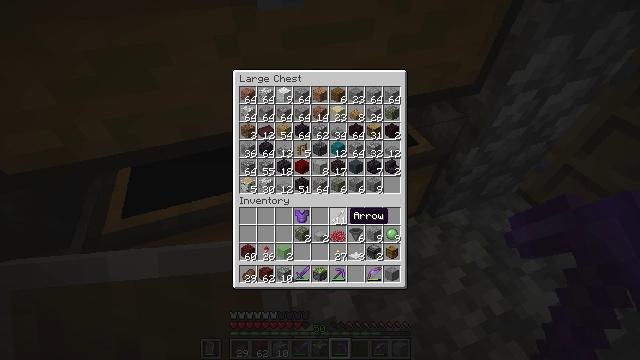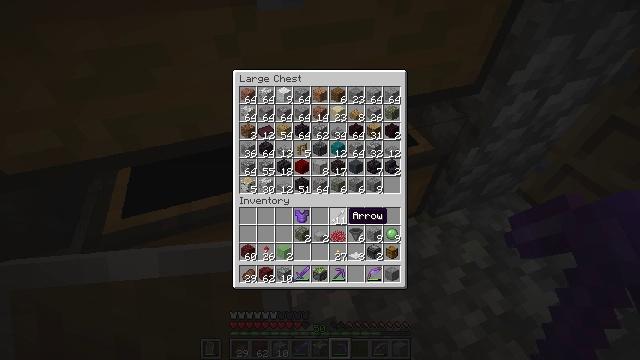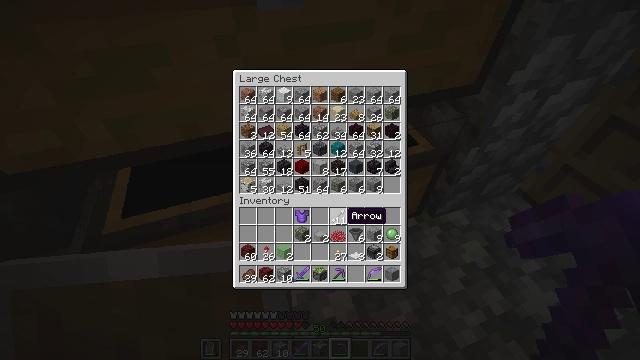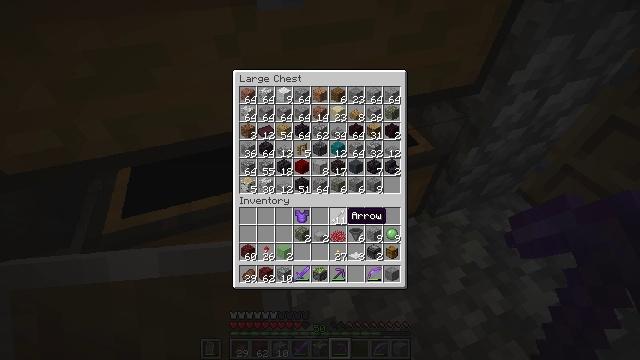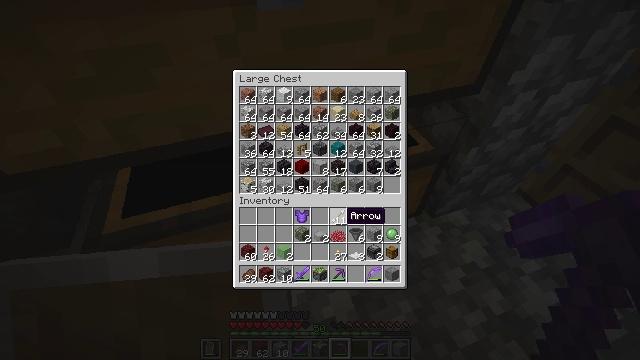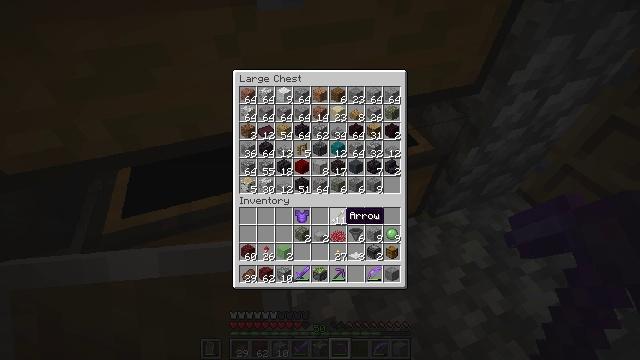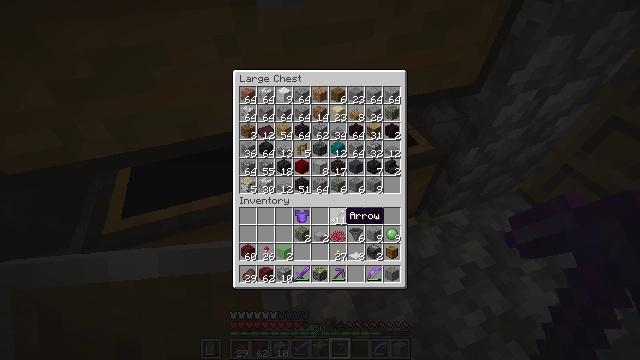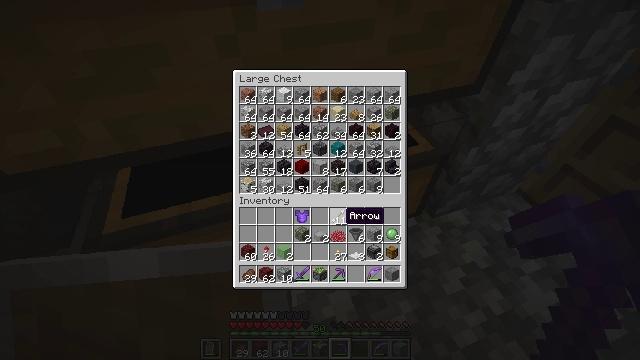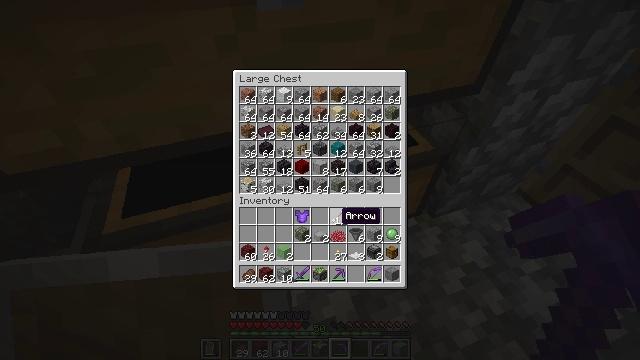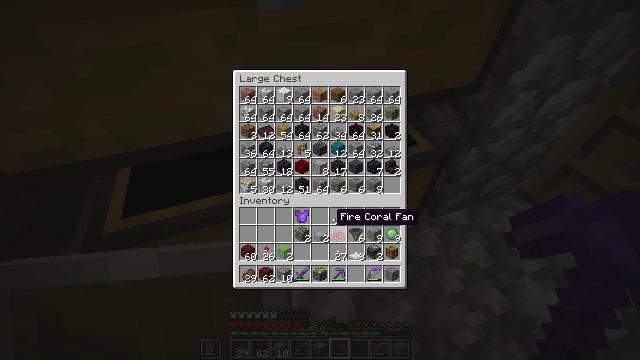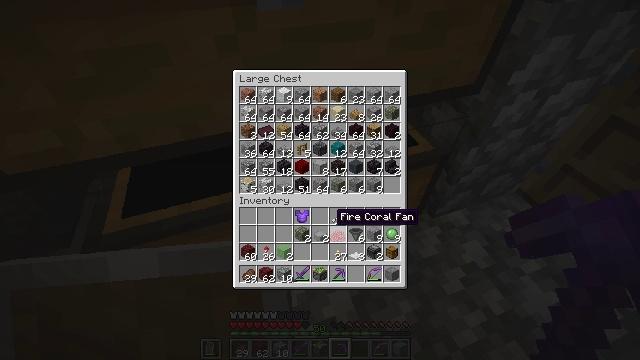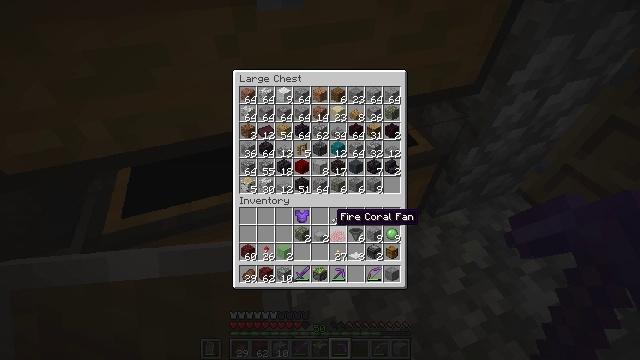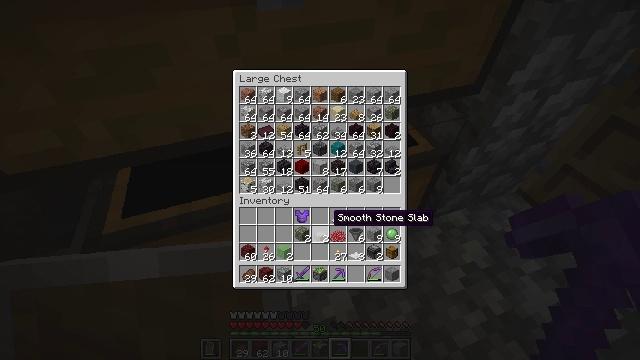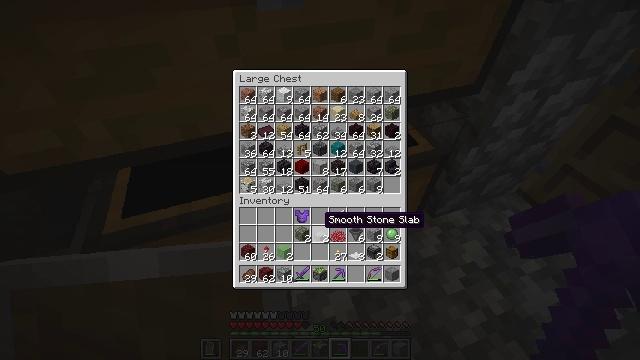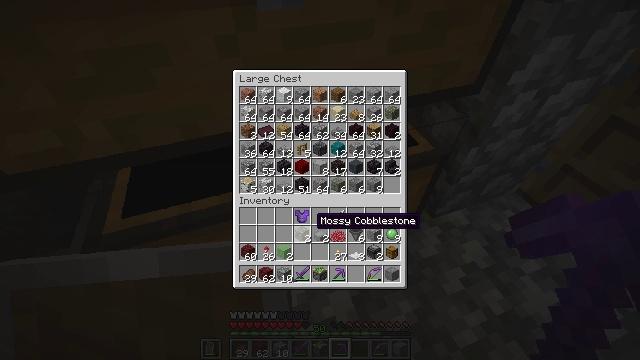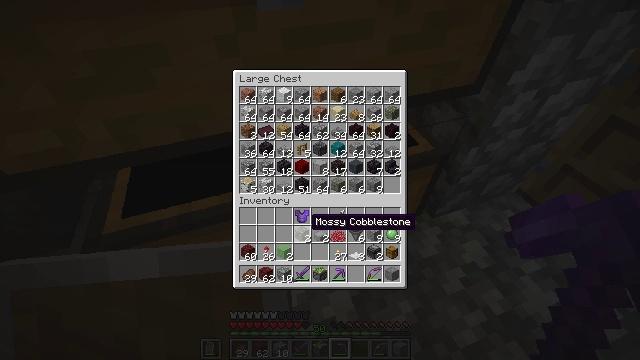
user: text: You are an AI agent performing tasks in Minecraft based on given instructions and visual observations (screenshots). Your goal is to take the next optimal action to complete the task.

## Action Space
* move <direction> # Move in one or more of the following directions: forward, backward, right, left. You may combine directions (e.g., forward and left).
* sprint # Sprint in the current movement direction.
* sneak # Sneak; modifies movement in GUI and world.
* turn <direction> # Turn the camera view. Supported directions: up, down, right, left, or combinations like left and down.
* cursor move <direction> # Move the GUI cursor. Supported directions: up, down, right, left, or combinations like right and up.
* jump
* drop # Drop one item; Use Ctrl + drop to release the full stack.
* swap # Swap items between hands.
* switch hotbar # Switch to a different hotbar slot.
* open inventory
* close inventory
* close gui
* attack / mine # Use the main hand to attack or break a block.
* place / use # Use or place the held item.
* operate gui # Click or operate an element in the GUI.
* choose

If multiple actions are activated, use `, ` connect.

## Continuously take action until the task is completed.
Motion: motion action
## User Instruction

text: Harvest the hopper from its place.
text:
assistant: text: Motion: no_op
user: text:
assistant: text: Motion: no_op
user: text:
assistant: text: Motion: no_op
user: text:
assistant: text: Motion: no_op
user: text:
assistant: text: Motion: no_op
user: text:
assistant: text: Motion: no_op
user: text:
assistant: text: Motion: no_op
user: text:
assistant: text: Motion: no_op
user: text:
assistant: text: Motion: no_op
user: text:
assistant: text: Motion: no_op
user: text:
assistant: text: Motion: no_op
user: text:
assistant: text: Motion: no_op
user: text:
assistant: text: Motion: turn left
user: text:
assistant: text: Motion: turn left
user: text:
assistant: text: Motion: no_op
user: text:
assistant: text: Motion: no_op
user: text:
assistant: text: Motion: no_op
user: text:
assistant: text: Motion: no_op
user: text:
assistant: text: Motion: no_op
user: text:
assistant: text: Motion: no_op
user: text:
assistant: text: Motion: no_op
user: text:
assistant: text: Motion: no_op
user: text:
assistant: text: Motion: no_op
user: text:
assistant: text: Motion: no_op
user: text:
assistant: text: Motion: no_op
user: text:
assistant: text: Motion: no_op
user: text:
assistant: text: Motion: no_op
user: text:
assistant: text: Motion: no_op
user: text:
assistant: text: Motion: open inventory
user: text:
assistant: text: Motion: open inventory